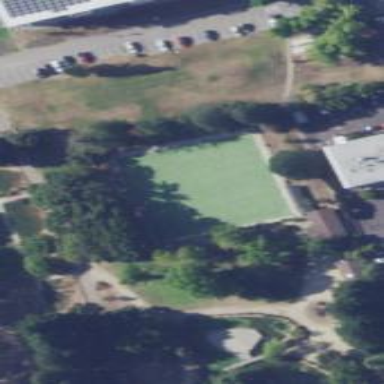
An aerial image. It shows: Pitch designated for bowls sport activities.